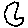
Label: moon